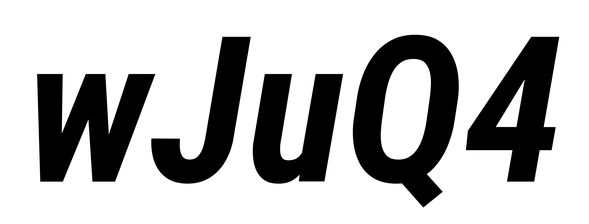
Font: Roboto-Italic_Condensed_Bold_Italic